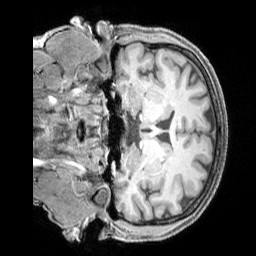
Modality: T1w
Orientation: coronal
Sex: female
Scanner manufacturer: siemens
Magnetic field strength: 3 T
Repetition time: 2.3 s
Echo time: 0.00226 s